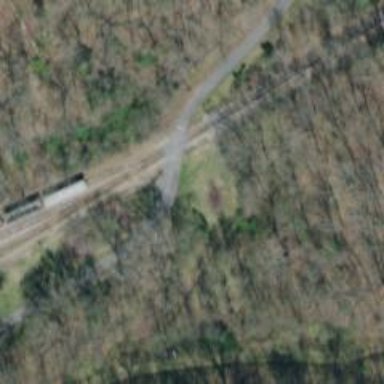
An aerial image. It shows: Level crossing along the railway.